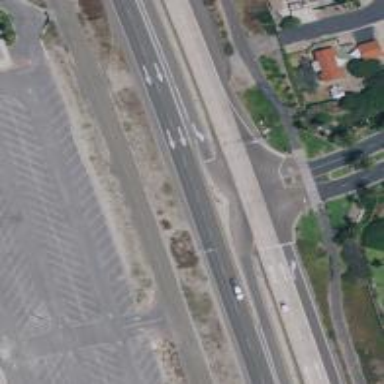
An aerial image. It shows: Primary link highway.